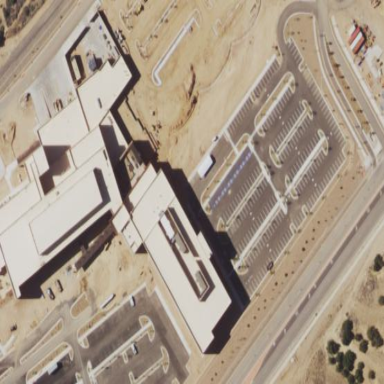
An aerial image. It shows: Hospital providing healthcare services.